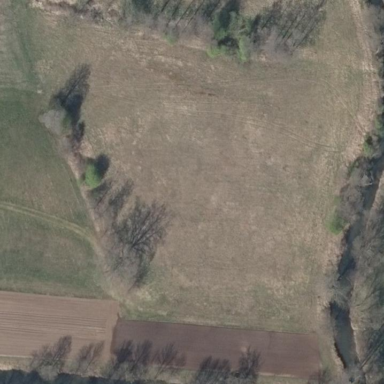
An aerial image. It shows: Beautiful meadow.